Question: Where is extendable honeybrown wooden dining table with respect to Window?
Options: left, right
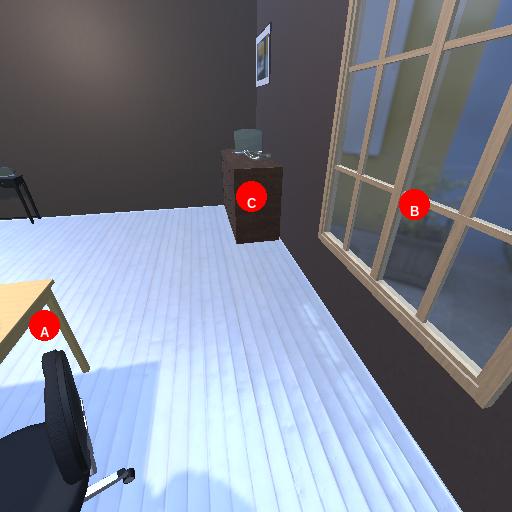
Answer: left